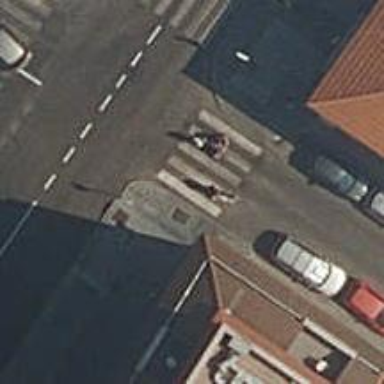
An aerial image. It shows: Uncontrolled road crossing.